Question: I'm looking for some help with scraping with selenium in python. You need a paid account to view this page so creating a reproducible won't be possible.

I'm attempting to scrape the data from the blue spots and black arrows.
The data is in this piece of HTML.
'''
<svg viewBox="0 0 105 68" class="video-summaries__field-arrows" preserveAspectRatio="none" xmlns="http://www.w3.org/2000/svg">
<defs>
<marker fill="#000" id="default_arrow" markerWidth="5" markerHeight="4" orient="auto" refX="5" refY="2" stroke="none">
<polygon points="0 0, 5 2, 0 4"></polygon>
</marker>
<marker fill="#0033ff" id="hover_arrow" markerWidth="2.9" markerHeight="2.4" orient="auto" refX="2.5" refY="1.2" stroke="none">
<polygon points="0 0, 2.9 1.2, 0 2.4"></polygon>
</marker>
</defs>
<path class="videosummaries-arrows" d="M52.5 35.1 37.6 33.3" fill="none" marker-end="url(#default_arrow)" stroke="url(#gradient_0)" style="stroke-width: 0.25;"></path>
<linearGradient gradientUnits="userSpaceOnUse" id="gradient_0" x1="52.5" x2="37.6" y1="35.1" y2="33.3">
<stop offset="5%" stop-color="#000" stop-opacity="0.1"></stop>
<stop offset="100%" stop-color="#000" stop-opacity="1"></stop>
</linearGradient>
<path class="videosummaries-arrows" d="M38.2 34.7 76.6 62" fill="none" marker-end="url(#default_arrow)" stroke="url(#gradient_1)" style="stroke-width: 0.25;"></path>
<linearGradient gradientUnits="userSpaceOnUse" id="gradient_1" x1="38.2" x2="76.6" y1="34.7" y2="62">
<stop offset="5%" stop-color="#000" stop-opacity="0.1"></stop>
<stop offset="100%" stop-color="#000" stop-opacity="1"></stop>
</linearGradient>
<path class="videosummaries-arrows" d="M61.6 67.8 36.3 63.9" fill="none" marker-end="url(#default_arrow)" stroke="url(#gradient_2)" style="stroke-width: 0.25;"></path>
<linearGradient gradientUnits="userSpaceOnUse" id="gradient_2" x1="61.6" x2="36.3" y1="67.8" y2="63.9">
<stop offset="5%" stop-color="#000" stop-opacity="0.1"></stop>
<stop offset="100%" stop-color="#000" stop-opacity="1"></stop>
</linearGradient>
<path class="videosummaries-arrows" d="M36.3 63.9 36.5 26.700000000000003" fill="none" marker-end="url(#default_arrow)" stroke="url(#gradient_3)" style="stroke-width: 0.25;"></path>
<linearGradient gradientUnits="userSpaceOnUse" id="gradient_3" x1="36.3" x2="36.5" y1="63.9" y2="26.700000000000003">
<stop offset="5%" stop-color="#000" stop-opacity="0.1"></stop>
<stop offset="100%" stop-color="#000" stop-opacity="1"></stop>
</linearGradient>
'''
I'm specifically trying to scrape the
'x1', 'x2','y1','y2'
data from the 'linearGradient' tags.
I get the page source by running.
'''
options = Options()
options.add_argument("start-maximized")
driver = webdriver.Chrome(chrome_options=options, executable_path=r'C:\Users\James\OneDrive\Desktop\webdriver\chromedriver.exe')
driver.get('https://football.instatscout.com/teams/9487/video')
print("Page Title is : %s" %driver.title)
driver.find_element_by_name('email').send_keys('')
driver.find_element_by_name('pass').send_keys('')
driver.find_element_by_xpath('//*[contains(concat( " ", @class, " " ), concat( " ", "hRAqIl", " " ))]').click()
driver.implicitly_wait(10)
#driver.find_element_by_css_selector('.dropdown-btn:nth-child(12) .video-summaries__checkbox_red ').click()
driver.find_element_by_css_selector('.dropdown-btn:nth-child(12) > .video-summaries__checkbox').click()
driver.implicitly_wait(10)
driver.find_element_by_xpath('//*[contains(concat( " ", @class, " " ), concat( " ", "ixmoFk", " " ))]').click()
driver.implicitly_wait(10)
driver.find_element_by_xpath('//*[contains(concat( " ", @class, " " ), concat( " ", "video-summaries__checkbox-column-inner", " " ))]//*[contains(concat( " ", @class, " " ), concat( " ", "video-summaries__checkbox-column-row", " " )) and (((count(preceding-sibling::*) + 1) = 10) and parent::*)]//*[contains(concat( " ", @class, " " ), concat( " ", "video-summaries__checkbox", " " ))]').click()
driver.find_element_by_xpath('//*[contains(concat( " ", @class, " " ), concat( " ", "dropdown-btn", " " )) and (((count(preceding-sibling::*) + 1) = 12) and parent::*)]//*[contains(concat( " ", @class, " " ), concat( " ", "video-summaries__checkbox_red", " " ))]').click()
html = driver.page_source
'''
in selenium - but I don't know where to go from there.
Ultimately I'd like to scrape it to a data frame, with 'Name' 'X1' 'Y1' 'X2' 'Y2' columns.
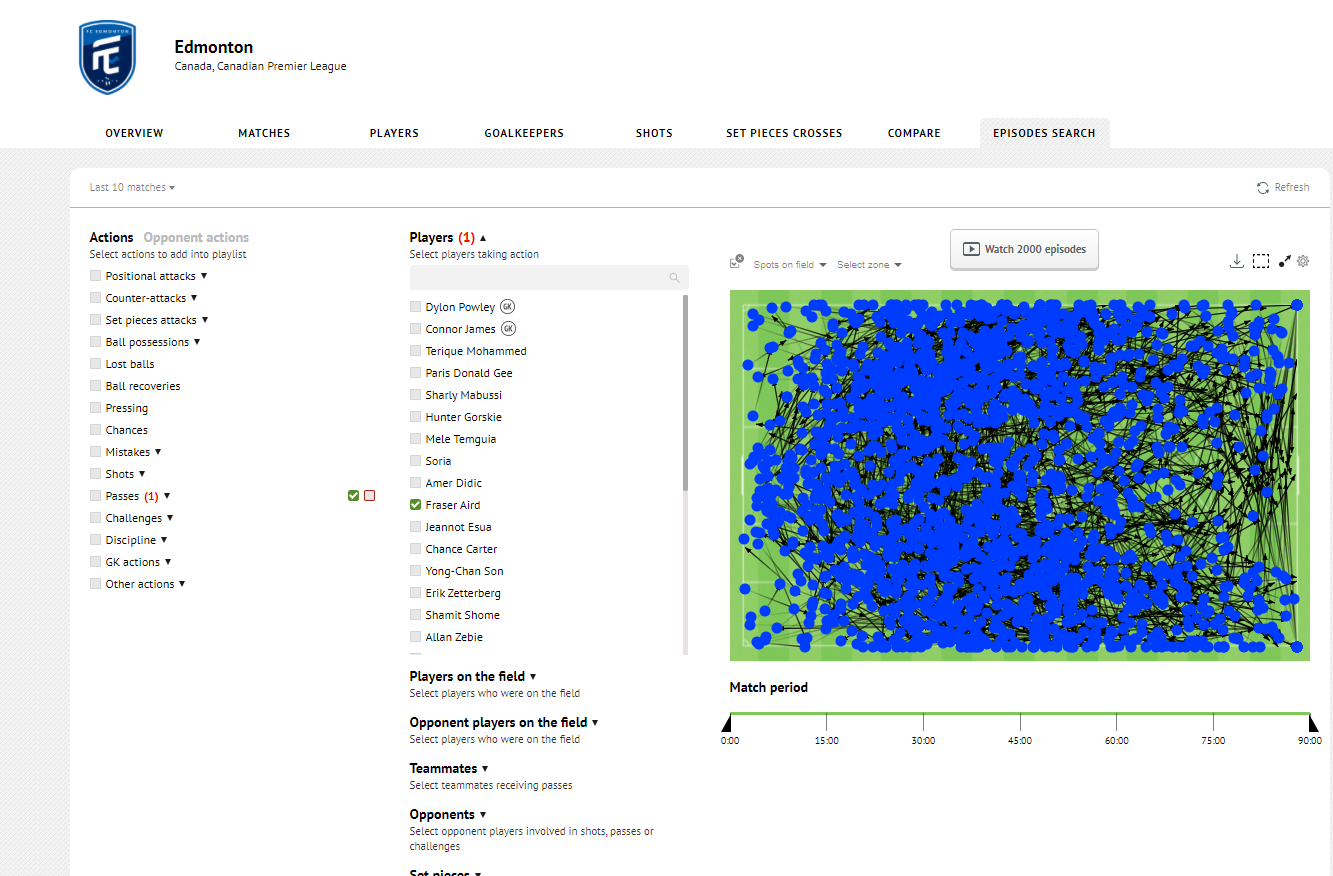
Answer: You can scrape data using this:
'''
from bs4 import BeautifulSoup as bs
html="""
<svg viewBox="0 0 105 68" class="video-summaries__field-arrows" preserveAspectRatio="none" xmlns="http://www.w3.org/2000/svg">
<defs>
<marker fill="#000" id="default_arrow" markerWidth="5" markerHeight="4" orient="auto" refX="5" refY="2" stroke="none">
<polygon points="0 0, 5 2, 0 4"></polygon>
</marker>
<marker fill="#0033ff" id="hover_arrow" markerWidth="2.9" markerHeight="2.4" orient="auto" refX="2.5" refY="1.2" stroke="none">
<polygon points="0 0, 2.9 1.2, 0 2.4"></polygon>
</marker>
</defs>
<path class="videosummaries-arrows" d="M52.5 35.1 37.6 33.3" fill="none" marker-end="url(#default_arrow)" stroke="url(#gradient_0)" style="stroke-width: 0.25;"></path>
<linearGradient gradientUnits="userSpaceOnUse" id="gradient_0" x1="52.5" x2="37.6" y1="35.1" y2="33.3">
<stop offset="5%" stop-color="#000" stop-opacity="0.1"></stop>
<stop offset="100%" stop-color="#000" stop-opacity="1"></stop>
</linearGradient>
<path class="videosummaries-arrows" d="M38.2 34.7 76.6 62" fill="none" marker-end="url(#default_arrow)" stroke="url(#gradient_1)" style="stroke-width: 0.25;"></path>
<linearGradient gradientUnits="userSpaceOnUse" id="gradient_1" x1="38.2" x2="76.6" y1="34.7" y2="62">
<stop offset="5%" stop-color="#000" stop-opacity="0.1"></stop>
<stop offset="100%" stop-color="#000" stop-opacity="1"></stop>
</linearGradient>
<path class="videosummaries-arrows" d="M61.6 67.8 36.3 63.9" fill="none" marker-end="url(#default_arrow)" stroke="url(#gradient_2)" style="stroke-width: 0.25;"></path>
<linearGradient gradientUnits="userSpaceOnUse" id="gradient_2" x1="61.6" x2="36.3" y1="67.8" y2="63.9">
<stop offset="5%" stop-color="#000" stop-opacity="0.1"></stop>
<stop offset="100%" stop-color="#000" stop-opacity="1"></stop>
</linearGradient>
<path class="videosummaries-arrows" d="M36.3 63.9 36.5 26.700000000000003" fill="none" marker-end="url(#default_arrow)" stroke="url(#gradient_3)" style="stroke-width: 0.25;"></path>
<linearGradient gradientUnits="userSpaceOnUse" id="gradient_3" x1="36.3" x2="36.5" y1="63.9" y2="26.700000000000003">
<stop offset="5%" stop-color="#000" stop-opacity="0.1"></stop>
<stop offset="100%" stop-color="#000" stop-opacity="1"></stop>
</linearGradient>
</svg>
"""
soup=bs(html,"xml")
for lg in soup.find_all("linearGradient",attrs={"gradientUnits":"userSpaceOnUse"}):
print(lg["x1"],lg["y1"],lg["x2"],lg["y2"])
"""
52.5 35.1 37.6 33.3
38.2 34.7 76.6 62
61.6 67.8 36.3 63.9
36.3 63.9 36.5 26.700000000000003
"""
'''
We are using 'xml' parser to scrape data from 'svg'. I have tested with other + 'lxml' parser too. But didn't succeed. Other things is basic, finding element using 'tag name' and attribute 'gradientUnits'. And finding attribute from 'element'.